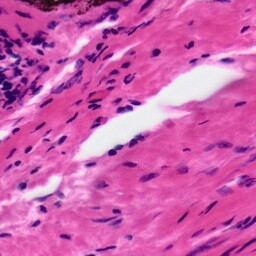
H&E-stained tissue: Ovarian